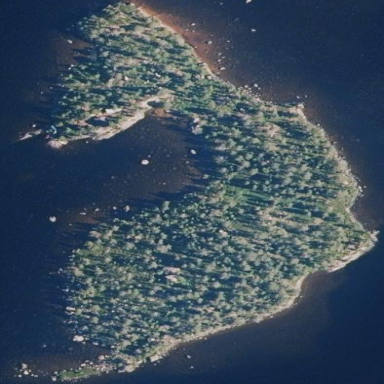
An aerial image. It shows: Islet.